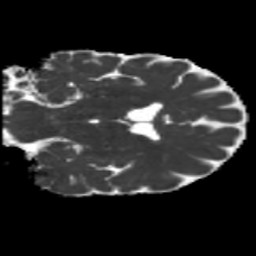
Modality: MD
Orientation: coronal
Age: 42
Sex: male
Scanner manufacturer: siemens
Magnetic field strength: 3 T
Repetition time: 5.25 s
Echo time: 0.08 s